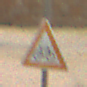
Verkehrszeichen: RadverkehrLinks
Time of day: Midday
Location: Outdoor (Suburban)
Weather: PartlyCloudy
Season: NotSpecified
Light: Natural